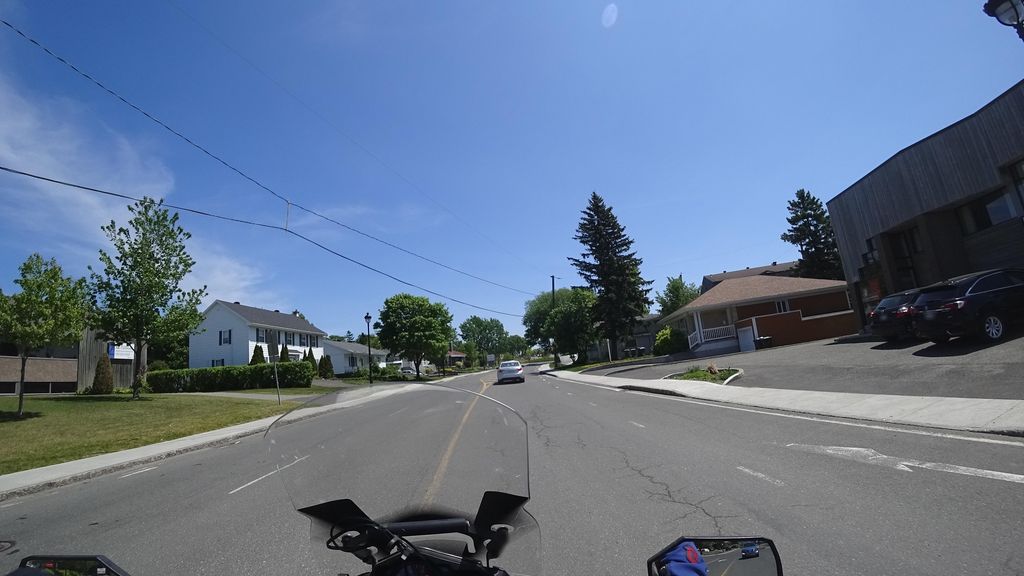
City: quebec_city